Question: celery works wonderfully! :) e.g. results are returned with no problems!
---
This is what my panel looks like, celeryev looks the same.

---
I'm usingthe following commands:
> python manage.py celeryd -l info -Epython manage.py celerycam
My BROKER is
My DATABASE is
Django, Celery and RabbitMQ are running on a clean Ubuntu 10 install.
---
Any ideas folks? Would be amazing if someone could help me on this one :|
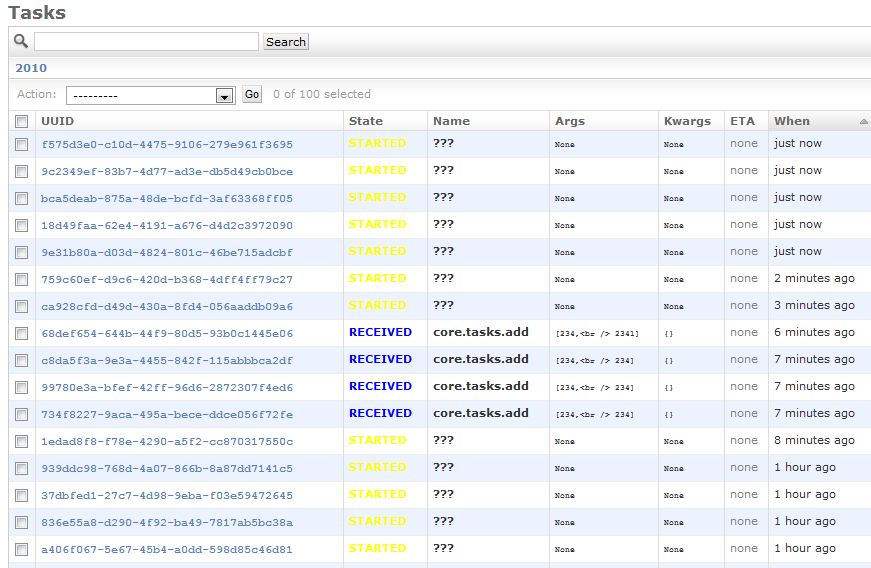
Answer: You can only run one monitor at a time (this is changing in the next version, 2.2). Make sure you don't have any left over celerycam/celeryev processes running, or upgrade to the development version (it is in freeze now, and is already well tested).